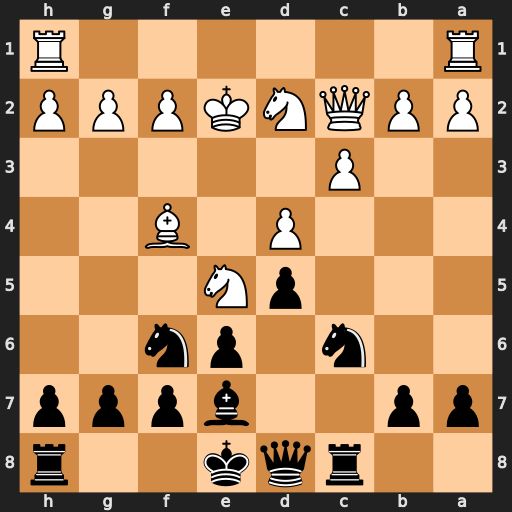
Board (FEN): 2rqk2r/pp2bppp/2n1pn2/3pN3/3P1B2/2P5/PPQNKPPP/R6R
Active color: b
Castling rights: k
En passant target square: -
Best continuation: Nxd4+ cxd4 Rxc2